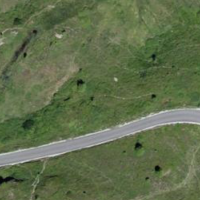
EUNIS habitat code: 26
Species observed at this site:
Vaccinium uliginosum
Cirsium arvense
Parnassia palustris